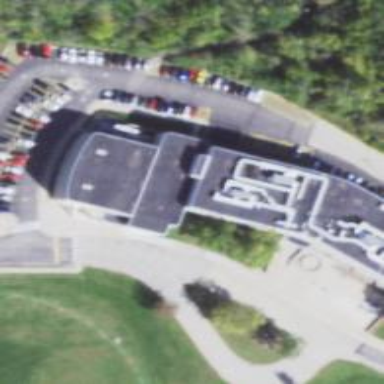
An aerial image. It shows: Parking area with surface.